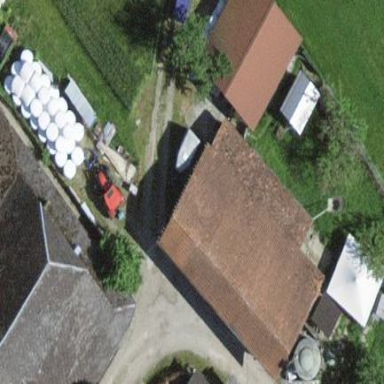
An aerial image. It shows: Shed.